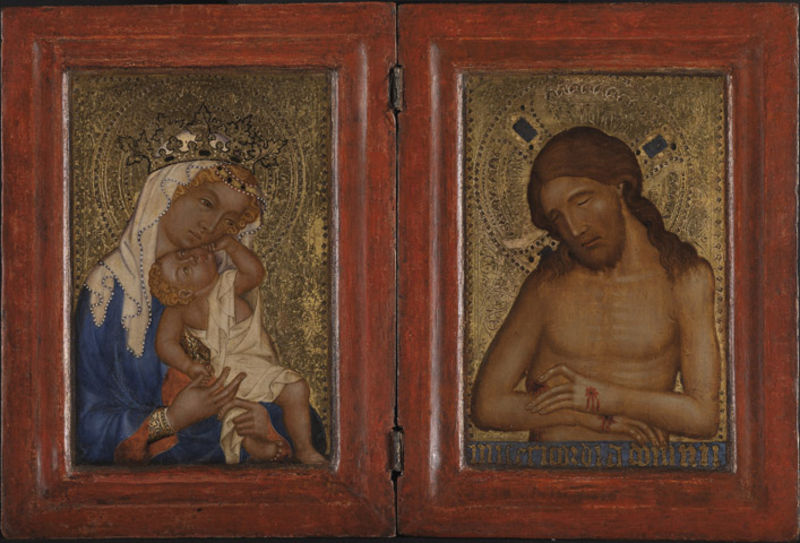
Titel: Diptychon: Maria mit dem Kind und Christus als Schmerzensmann
Künstler: Böhmischer Meister
Standort: Karlsruhe
Institution: Staatliche Kunsthalle Karlsruhe
Schlagwörter: akt, blau, flügel, hand, mann, nackt, weiß, wunde, braun, brust, fenster, finger, frau, haar, hintergrund, holz, nacht, orange, schmuck, tür, rot, schleier, tuch, malerei, ornament, bart, blond, augen, bibel, gesicht, halten, rahmen, tod, bild, hände, kirche, gold, haare, mantel, kind, mutter, krone, locken, perlen, schrift, bilderrahmen, kuss, liebe, zärtlichkeit, zwei, russland, baby, laden, kopftuch, inschrift, holzrahmen, punkte, doppelbildnis, blut, bruan, religion, text, gravur, altar, streicheln, scharniere, armband, armreif, heiligenschein, nimbus, bluten, christus, jesus, kreuzigung, ostern, wunden, wundmal, wundmale, scharnier, leid, leiden, andacht, religiös, kanon, königin, heilige, opfer, grund, heilig, maria, madonna, schmerzen, jesu, mutter gottes, marie, miniatur, punziert, goldgrund, ikone, altarbild, tafelbild, aureole, bube, weihnachten, akantus, latein, jesuskind, tafeln, ikonen, heiligenscheine, kreuznimbus, mal, glorie, blauer umhang, händer, passion, male, nimben, schmerzensmann, diptychon, votiv, orthodox, klappaltar, naria, reisealtar, ecce homo, doppelbild, narben, liebreiz, scheier, bland, an, rz, 1400, kröne, maria kind, mahle, zuklappen, akind, aakind, kreuznymbus